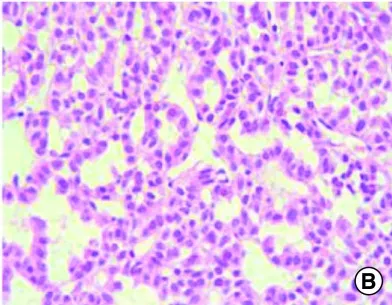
Histological features of the hepatic VIPoma. (B) Tumor cells are monotonous and display round nuclei and moderate amounts of eosinophilic cytoplasm. Nuclei show a characteristic stippled ("salt and pepper") chromatin pattern with inconspicuous nucleoli (Hematoxylin-eosin x400).
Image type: pathology (h&e)